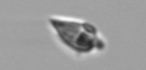
Label: Oxytoxum